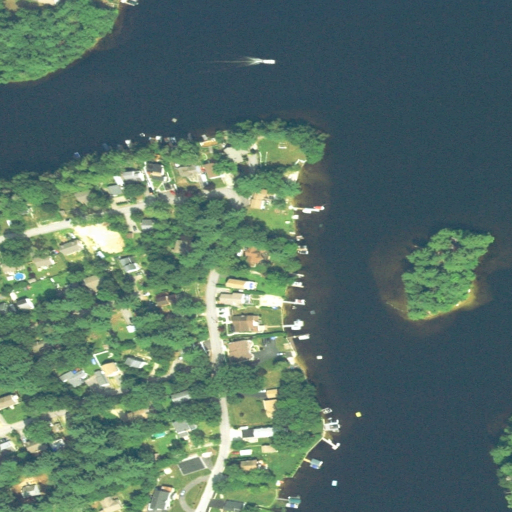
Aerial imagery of island in Rhode Island named Horton Island containing open water, low intensity development, medium intensity development, open development, herbaceous wetlands, woody wetlands, evergreen forest, mixed forest, deciduous forest, and high intensity development